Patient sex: M
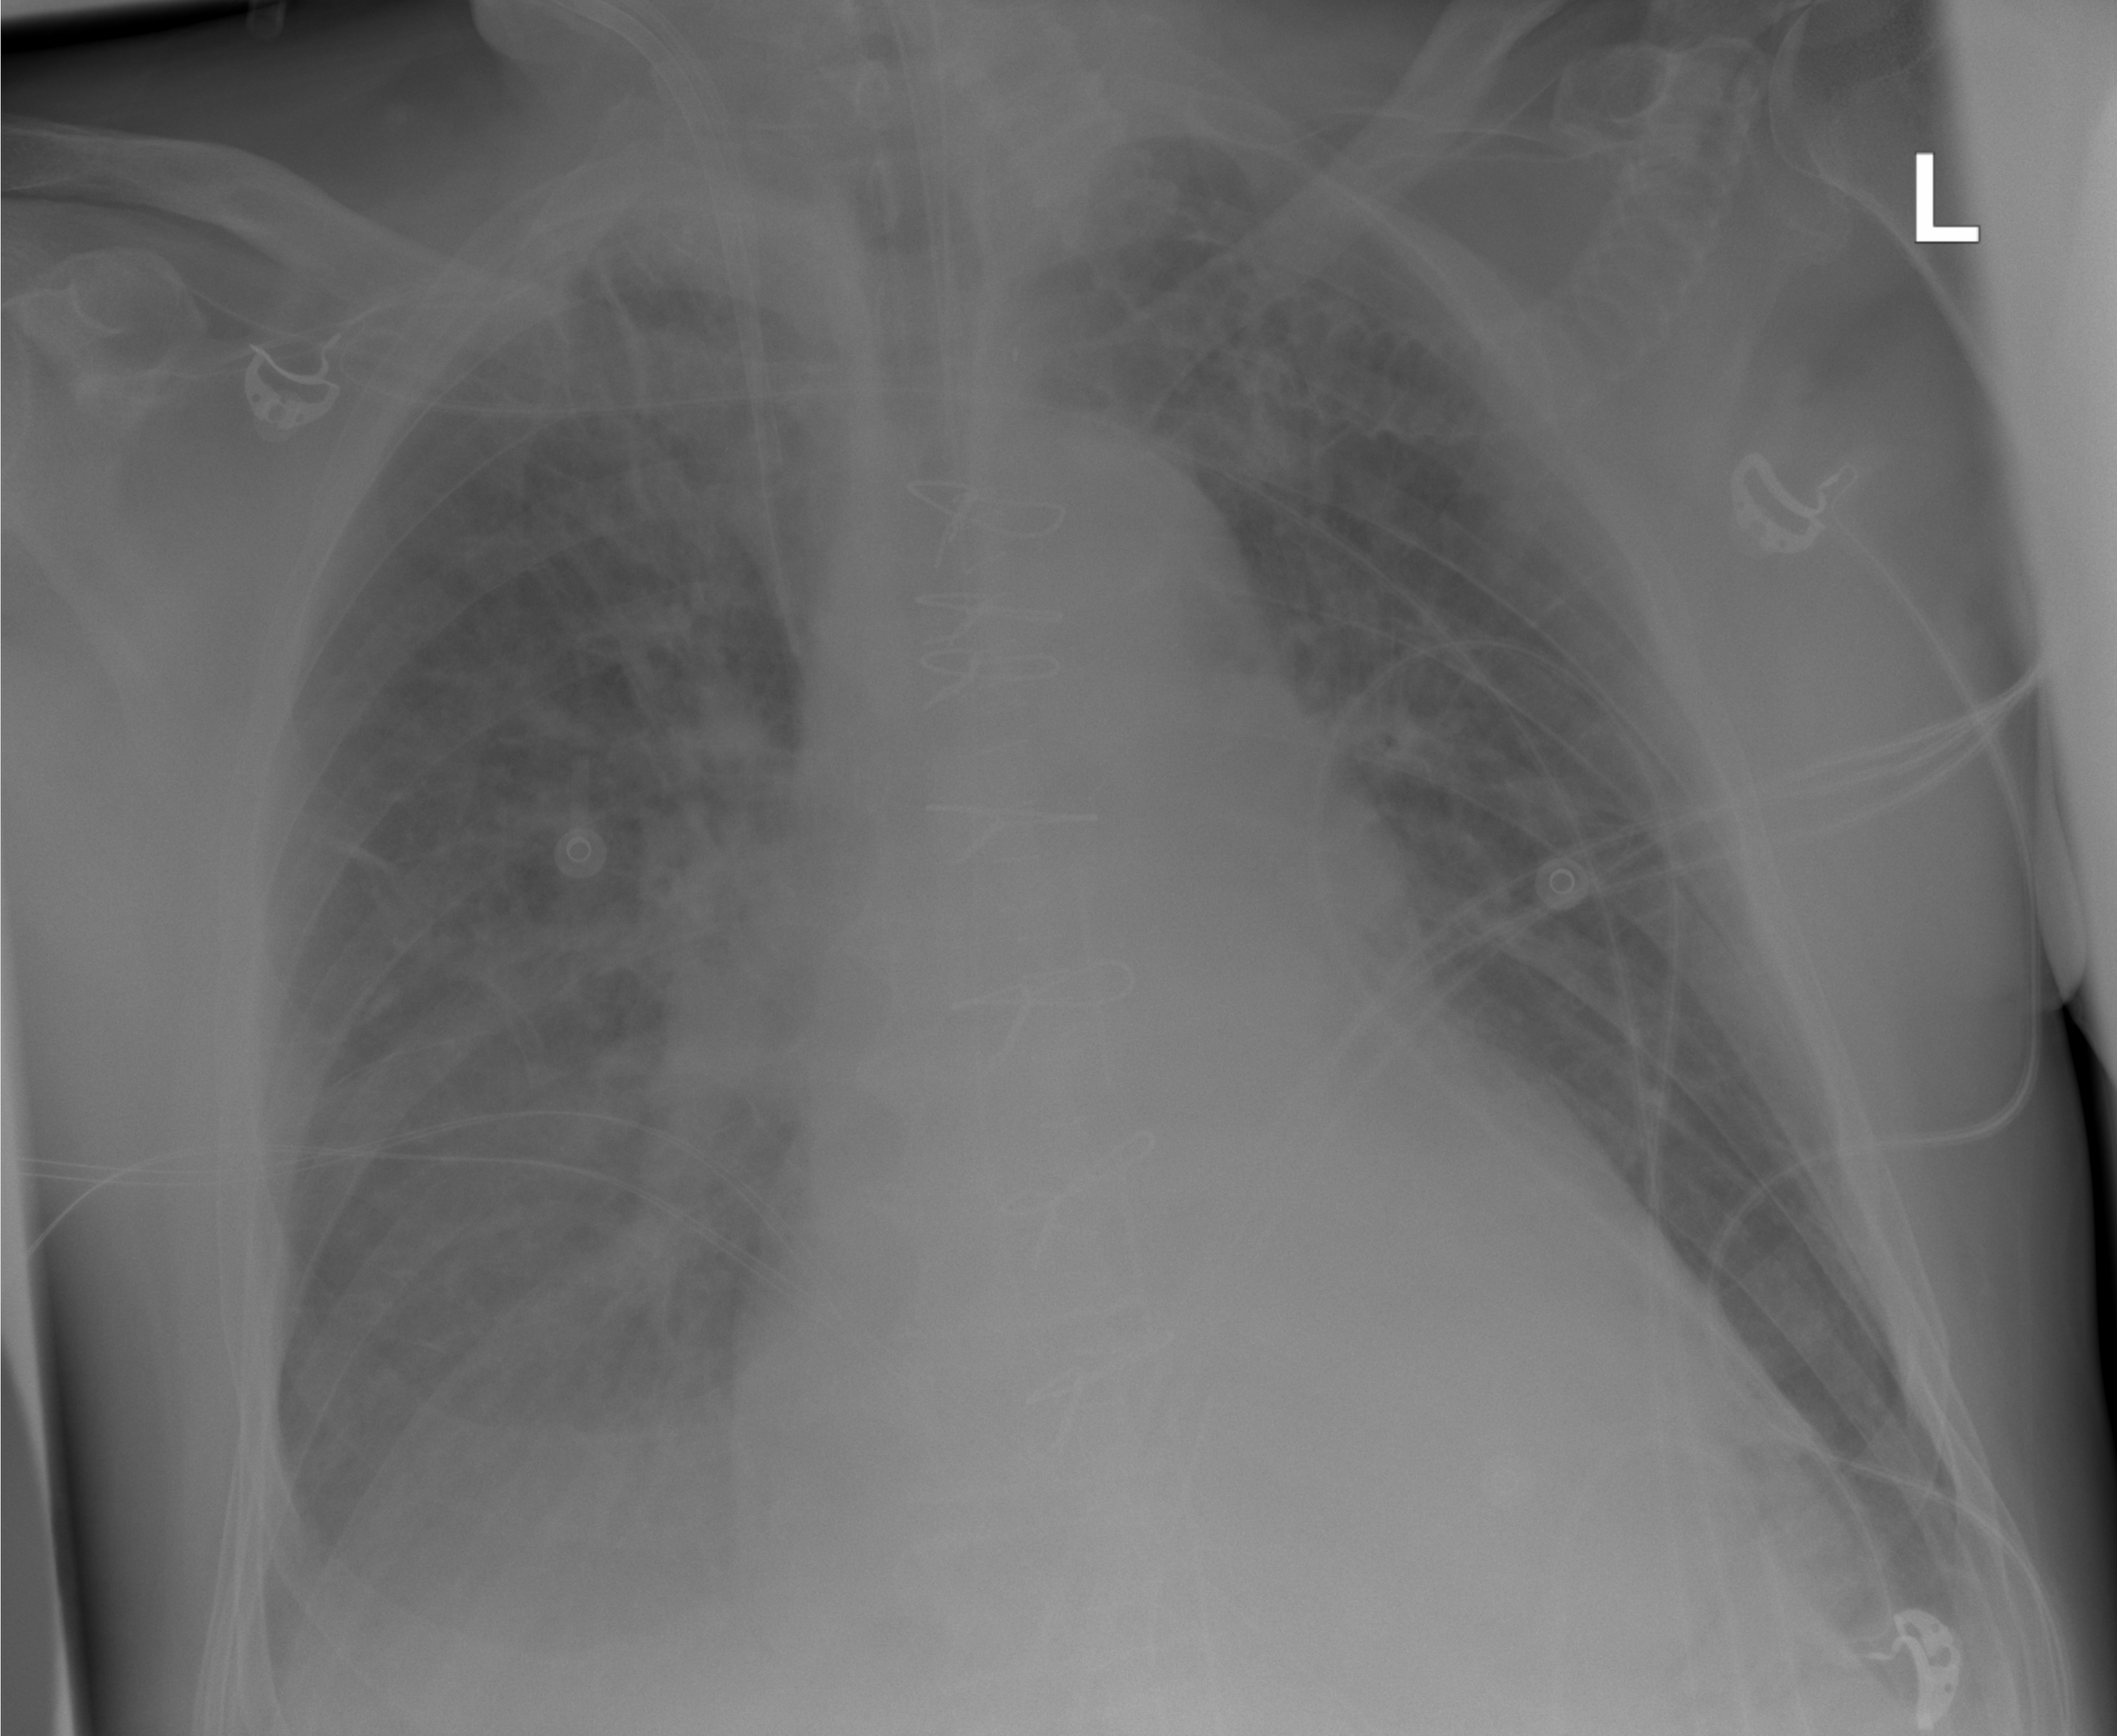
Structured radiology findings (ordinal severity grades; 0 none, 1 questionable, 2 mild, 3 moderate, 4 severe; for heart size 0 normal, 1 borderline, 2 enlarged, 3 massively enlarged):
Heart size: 2
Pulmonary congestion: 2
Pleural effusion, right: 2
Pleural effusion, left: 0
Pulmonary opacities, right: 0
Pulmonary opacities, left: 0
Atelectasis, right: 2
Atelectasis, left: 0